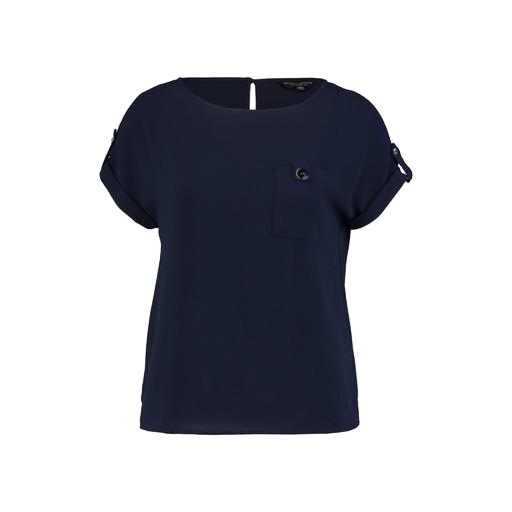
blue t-shirt only macy, short-sleeve top only macy, blue short-sleeve top only macy, white background